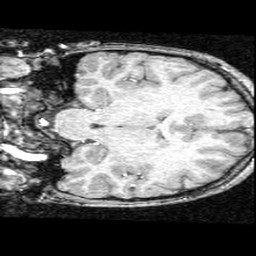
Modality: T1w
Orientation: coronal
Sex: female
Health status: ill
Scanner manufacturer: ge
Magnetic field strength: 1.5 T
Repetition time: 21 s
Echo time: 0.008 s